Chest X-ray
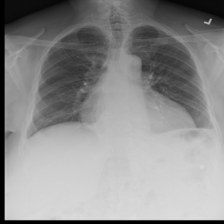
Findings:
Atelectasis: negative
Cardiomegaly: positive
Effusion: negative
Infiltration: negative
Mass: negative
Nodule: negative
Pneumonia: negative
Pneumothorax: negative
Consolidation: negative
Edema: negative
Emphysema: negative
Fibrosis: negative
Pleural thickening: negative
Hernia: negative